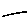
Label: line